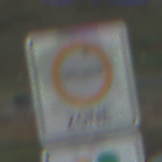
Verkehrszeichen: BeginnUmweltzone
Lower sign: FreistellungVomVerkehrsverbot2
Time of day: SunriseSunset
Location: Outdoor (RoadRail)
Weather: PartlyCloudy
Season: NotSpecified
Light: Natural